Question: Hi have the below query that I need to convert to LINQ(VB.net 10) and I am struggling to get the grouping right.
How do you term the LINQ query to have a a where clause on the child (tblApplicationAccess) and group the results on the parent table (tblBusinessUnit)?
'''
SELECT tblBusinessUnit.ID, tblBusinessUnit.Name
FROM tblBusinessUnit INNER JOIN tblApplicationAccess ON
tblBusinessUnit.ID = tblApplicationAccess.BUID
WHERE(tblApplicationAccess.ApplicationID = @AppID)
GROUP BY tblBusinessUnit.ID, tblBusinessUnit.Name ORDER BY [Name]
'''

OK, I have got it working but I have no idea if this is the best way to do this. Do I need to create the explicit join? Is this efficient?
'''
Dim var = (From bu In hf.BusinessUnits
Join app In hf.ApplicationAccesses On bu.ID Equals app.BUID
Where app.ApplicationID.Equals(56)
Group By bu.ID, bu.Name, bu.IsInternalSupplier Into Group
Select New BusinessUnitModel With {.ID = ID,
.Name = Name,
.IsInternalSupplier = IsInternalSupplier}).ToList
'''
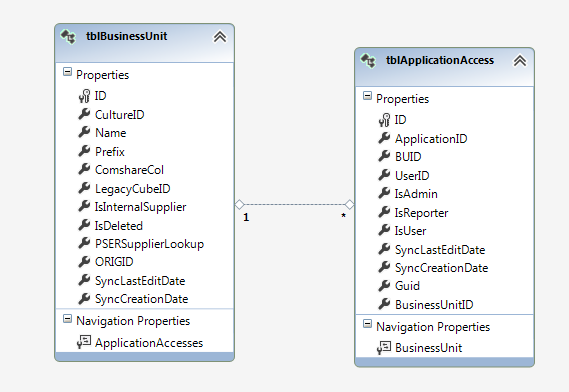
Answer: You can omit the join in the Linq to Entities query when you start at the ApplicationAccess side and use the BussinessUnit Navigation property to get to the BussinessUnit entity. Also, the projection will be hierarchical in stead of flat. It is not said that this will be more efficient. Do some profiling and let us know!
'''
Using context = New QuerySpikesdfEntities
'Create the query using LINQ to Entities. No join is necessary as we use the Navigation property 'BussinessUnit'
Dim projections = From entry In context.ApplicationAccessEntries
Where entry.ApplicationID = 56
Group By supplierKey = entry.BussinessUnit.IsInternalSupplier Into supplierGroup = Group
Select New With {
.IsInternalSupplier = supplierKey,
.Suppliers = From supplier In supplierGroup
Order By supplier.BussinessUnit.Name
Select New With
{
.ID = supplier.BussinessUnit.ID,
.Name = supplier.BussinessUnit.Name
}
}
'It remains to be seen if the resulting query is more efficient than the one that used the Join
'This will output the query to the Console.
'Profile this query and the Join query using the Stopwatch class.
Console.WriteLine(DirectCast(projections, ObjectQuery).ToTraceString)
Console.ReadLine()
Console.WriteLine("All Bussiness units that have had access through application with id: {0}", 56)
For Each projection In projections
Console.WriteLine(" Internal suppliers: {0}", projection.IsInternalSupplier)
For Each supplier In projection.Suppliers
Console.WriteLine(" ID: {0}, Name: {1}", supplier.ID, supplier.Name)
Next
Next
End Using
'''